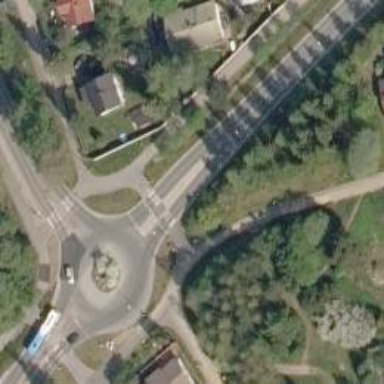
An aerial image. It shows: Uncontrolled crossing on the road.